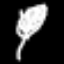
Label: leaf